Question: JSFiddle: <URL>

If you look in the image, The 3rd box goes below because the 2nd box is pushing it down, Is there a way that i can have the 3rd box sit underneath the 1st box so there isnt so much white space?
'''
<div id="wrapper"> <!--Open Main Wrapper -->
<div class="selection_list">
<div style="padding:3px; margin:3px; font-size:16px;"><strong>Title</strong></div>
<div class="selectionleft">Checkbox</div>
<div class="selectionright"><strong>This is where some text will go</strong></div>
</div>
<div class="selection_list">
<div style="padding:3px; margin:3px; font-size:16px;"><strong>Title</strong></div>
<div class="selectionleft">Checkbox</div>
<div class="selectionright"><strong>This is where some text will go</strong></div>
<div style="clear:both;"></div>
<div class="selectionleft">Checkbox</div>
<div class="selectionright"><strong>This is where some text will go</strong></div>
<div style="clear:both;"></div>
<div class="selectionleft">Checkbox</div>
<div class="selectionright"><strong>This is where some text will go</strong></div>
<div style="clear:both;"></div>
<div class="selectionright"><strong>This is where some text will go</strong></div>
<div style="clear:both;"></div>
<div class="selectionright"><strong>This is where some text will go</strong></div>
<div style="clear:both;"></div>
</div>
<div class="selection_list">
<div style="padding:3px; margin:3px; font-size:16px;"><strong>Title</strong></div>
<div class="selectionleft">Checkbox</div>
<div class="selectionright"><strong>This is where some text will go</strong></div>
</div>
<div class="selection_list">
<div style="padding:3px; margin:3px; font-size:16px;"><strong>Title</strong></div>
<div class="selectionright"><strong>This is where some text will go</strong></div>
</div>
<div style="clear:both;"></div>
</div> <!--Close Main Wrapper -->
'''
'''
#wrapper {
width:1000px;
background-color:#ffffff;
margin: 0px auto 0px auto;
border-right-width:1px;
border-right-color:#fff;
border-right-style:solid;
border-left-width:1px;
border-left-color:#fff;
border-left-style:solid;
border-bottom-width:1px;
border-bottom-style:solid;
border-bottom-color:#fff;
-moz-border-bottom-left-radius: 7px;
border-bottom-left-radius: 7px;
-moz-border-bottom-right-radius: 7px;
border-bottom-right-radius: 7px;
}
.selection_list {
width:460px;
margin:10px;
padding:5px;
float:left;
background-color:#eeeeee;
-moz-border-radius: 15px;
border-radius: 15px;
}
.selectionleft{
float:left;
width:60px;
padding:0px;
margin:5px;
}
.selectionright{
float:left;
padding:8px;
margin:5px;
font-size:14px;
}
'''
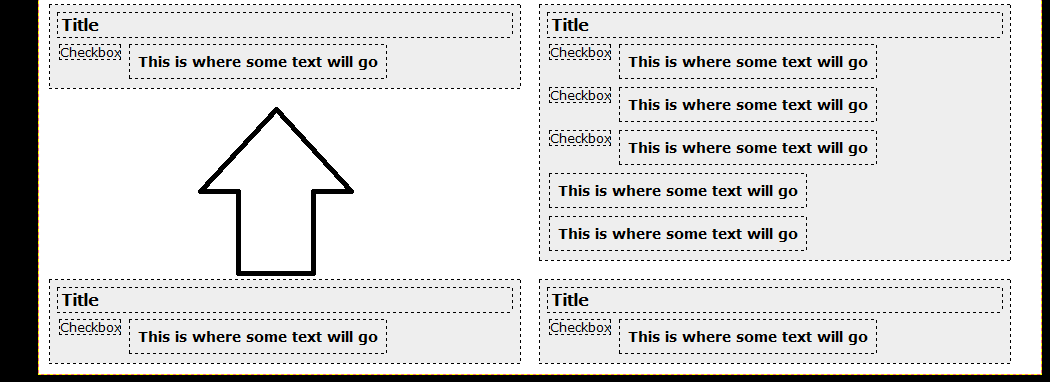
Answer: Use two wrappers: and then float those two together. Inside the first wrapper you put two of the small lists and in the other wrapper you put the big one and a small one. This should solve the problem.
I added a code here: <URL>
Notice this change
'<div id="wrapone"> <!-- FIRST WRAP -->'
and this change
'#wrapone { width: 500px; float:left; }'